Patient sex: M
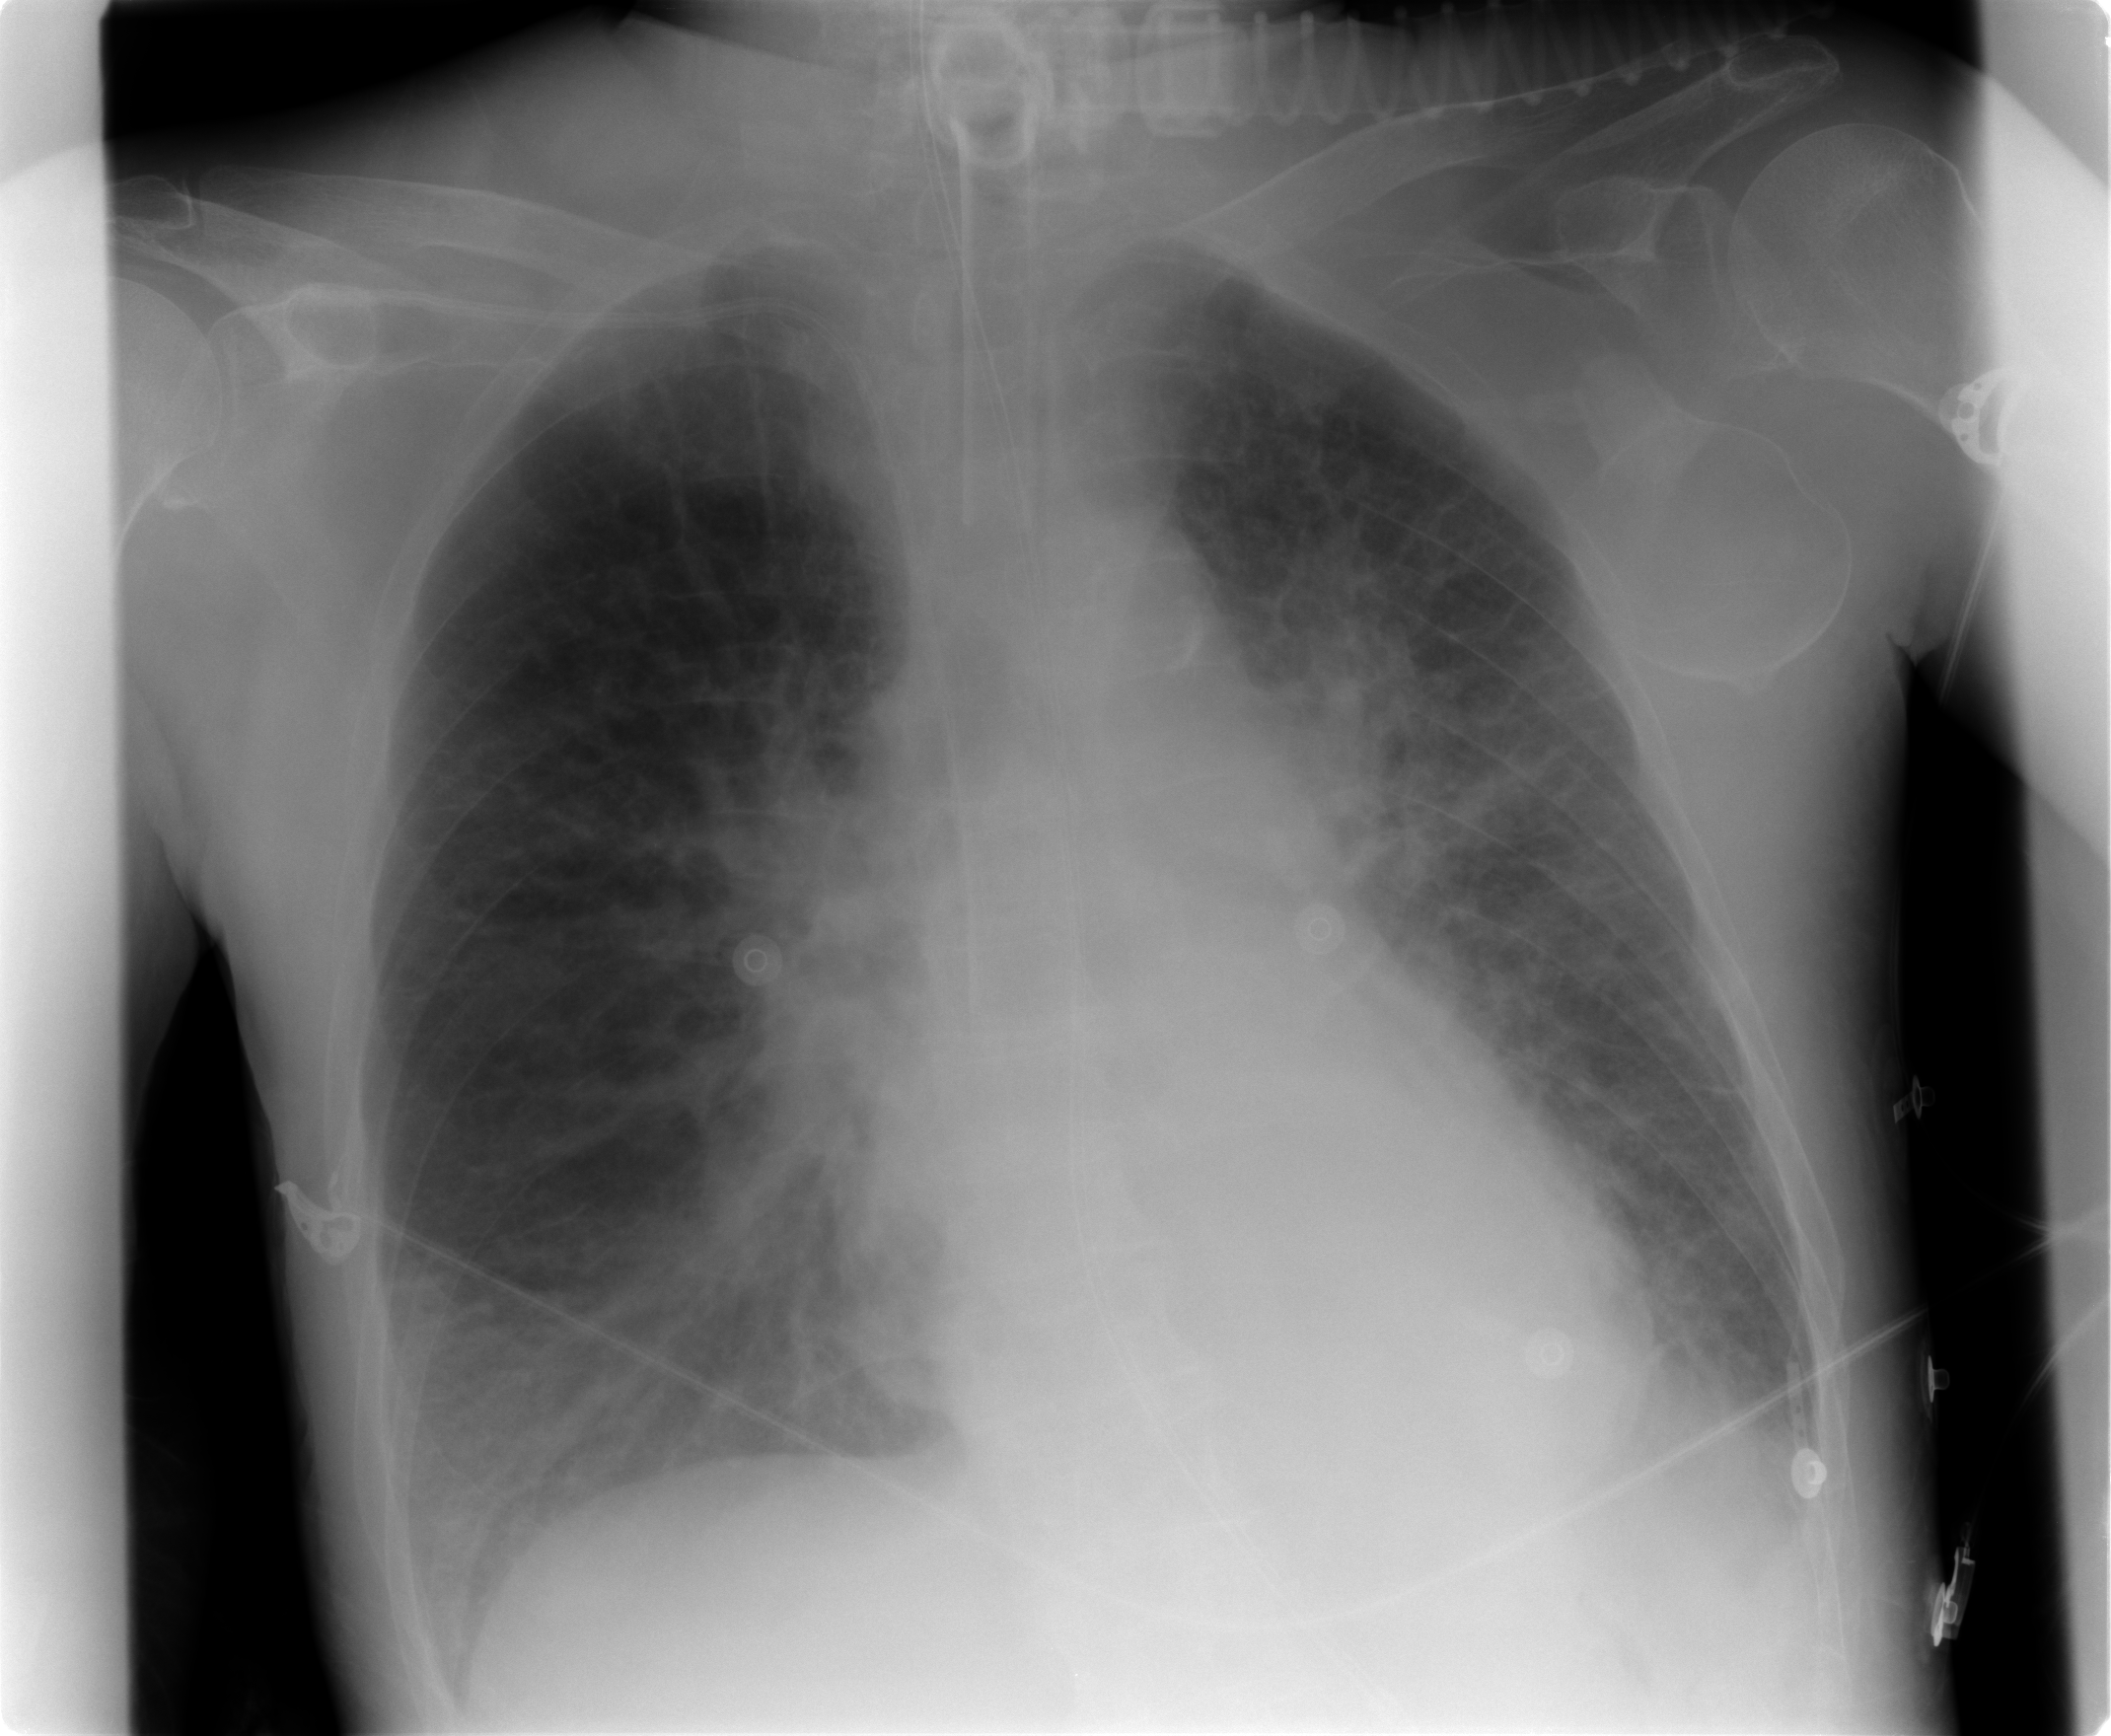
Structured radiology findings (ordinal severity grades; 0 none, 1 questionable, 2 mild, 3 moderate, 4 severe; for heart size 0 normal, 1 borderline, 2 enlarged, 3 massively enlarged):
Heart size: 0
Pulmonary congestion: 2
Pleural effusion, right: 0
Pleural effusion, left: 1
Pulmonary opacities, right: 2
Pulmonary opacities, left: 2
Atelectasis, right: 0
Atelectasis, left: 2